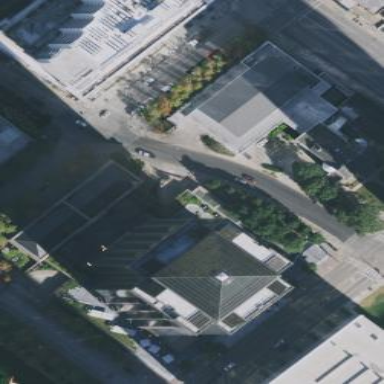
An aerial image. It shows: Museum building.